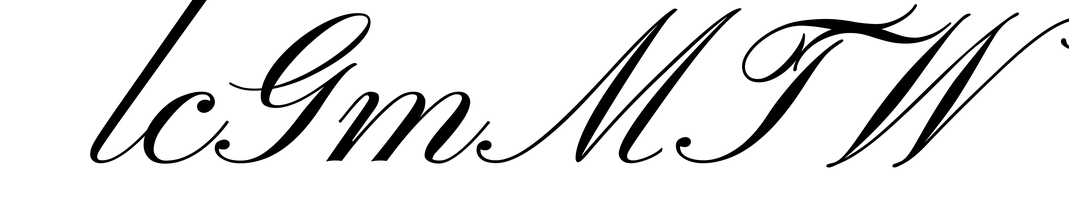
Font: PinyonScript-Regular